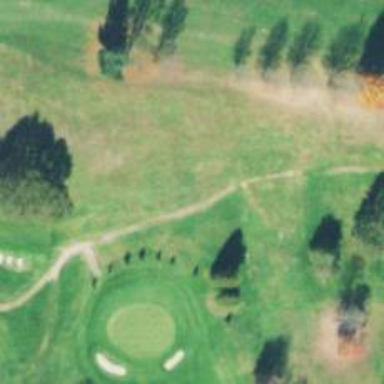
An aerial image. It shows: Pathway for golfing.